Field crop: maize
Growth stage: 2
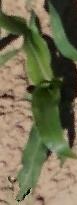
Species: maize